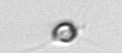
Label: Acanthoica_quattrospina